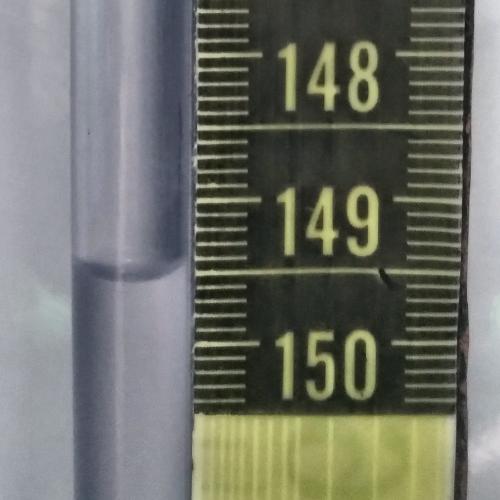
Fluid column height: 149.5 cm